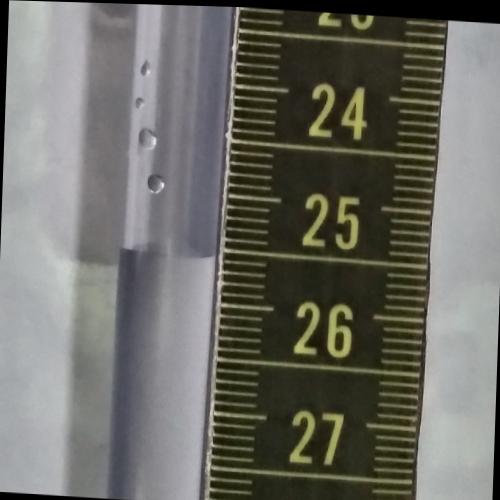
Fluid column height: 25.6 cm